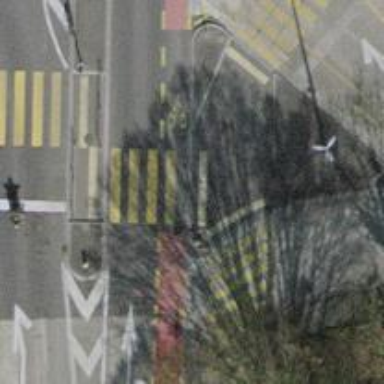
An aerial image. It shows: Tertiary road with asphalt surface and cycle lane.